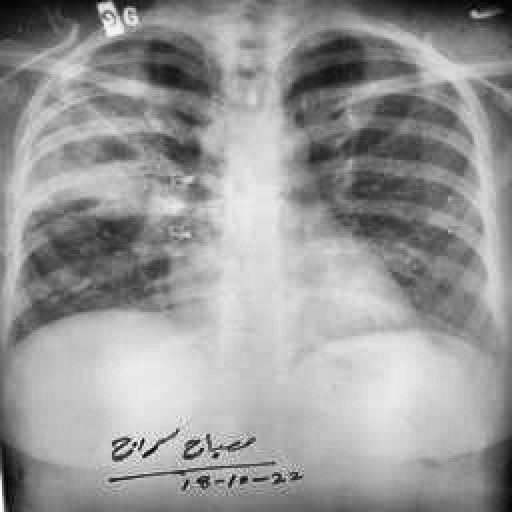
Finding: TUBERCULOSIS